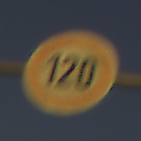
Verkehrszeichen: Geschwindigkeit120
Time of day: SunriseSunset
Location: Outdoor (RoadRail)
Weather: PartlyCloudy
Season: NotSpecified
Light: Natural